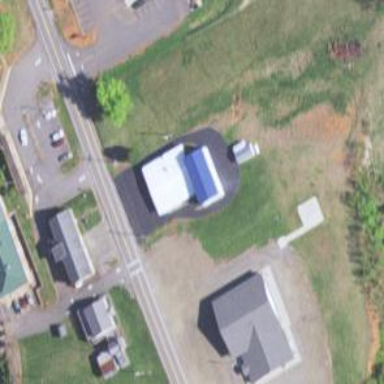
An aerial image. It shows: Rescue station.